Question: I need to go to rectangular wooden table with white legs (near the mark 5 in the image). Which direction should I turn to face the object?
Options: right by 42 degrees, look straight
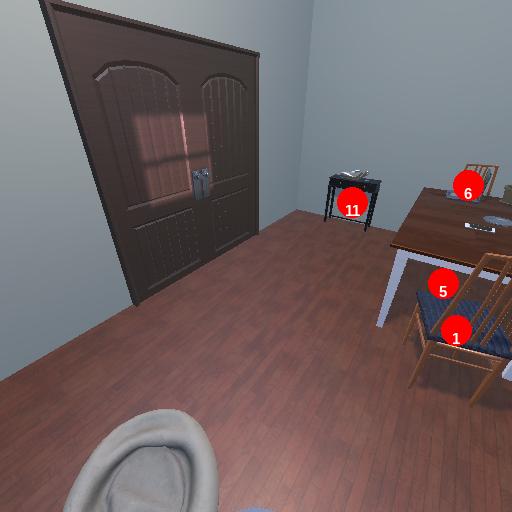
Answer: right by 42 degrees